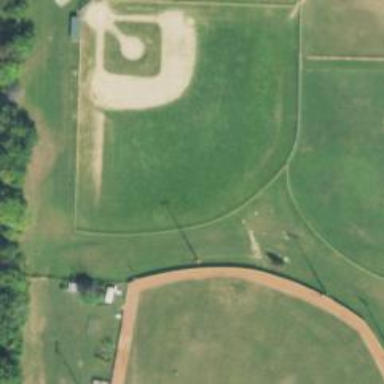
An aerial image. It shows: Baseball pitch for leisure land activities.